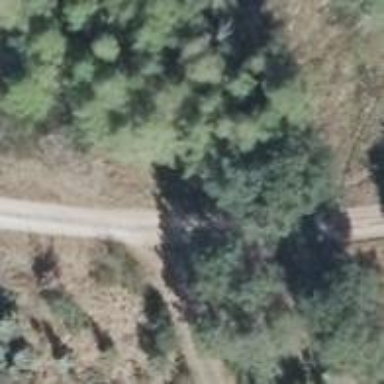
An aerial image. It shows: Track road with grade3 tracktype.